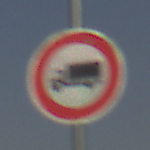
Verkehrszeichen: VerbotFuerKraftfahrzeugeUeberDreiKommaFuenfTonnen
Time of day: MorningAfternoon
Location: Outdoor (Suburban)
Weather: Clear
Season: NotSpecified
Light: Natural